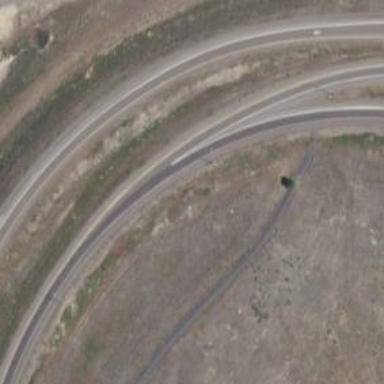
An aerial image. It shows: Trunk link highway with asphalt surface.